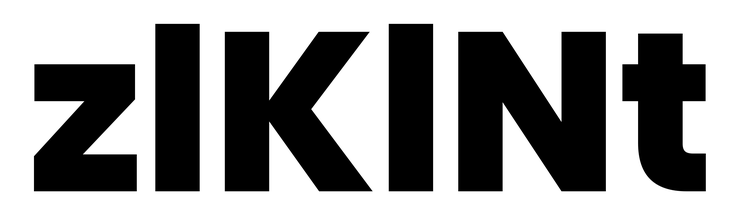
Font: Poppins-ExtraBold